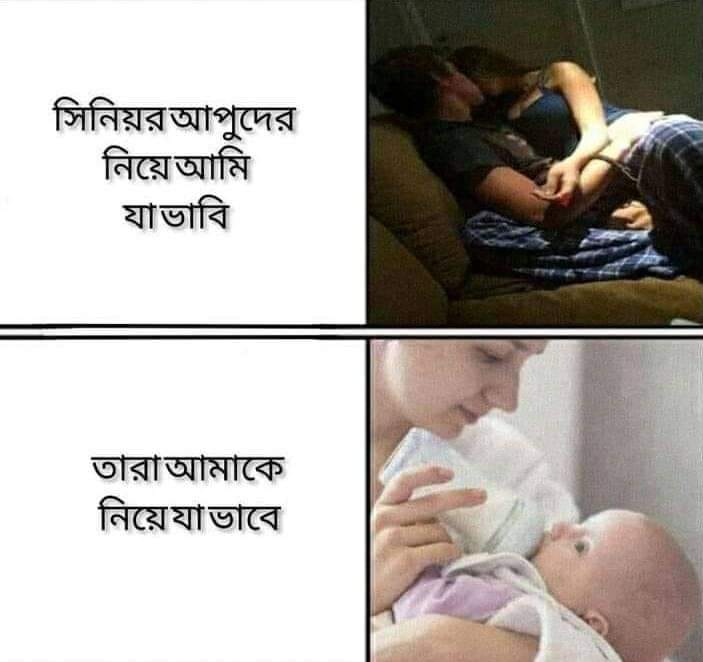
Caption: সিনিয়র আপুদের নিয়ে আমি যা ভাবি      তারা আমাকে নিয়ে যা ভাবে
Label: non-hate